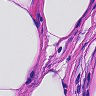
Metastatic tissue present: no